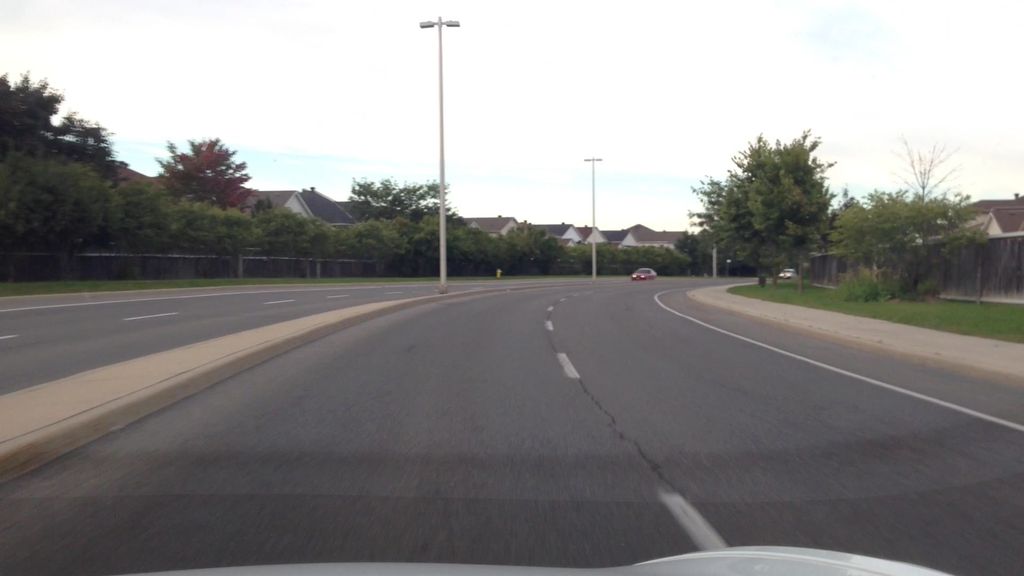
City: ottawa-gatineau